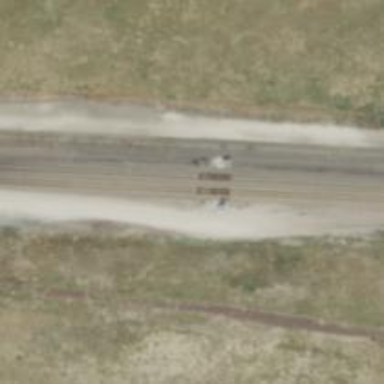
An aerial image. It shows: Railway signal.